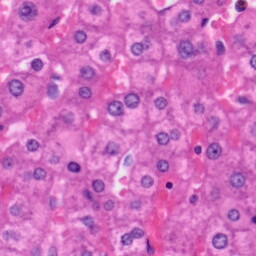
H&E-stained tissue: Liver